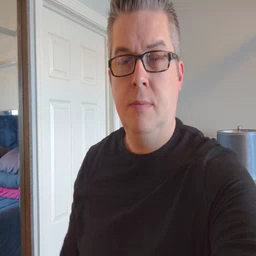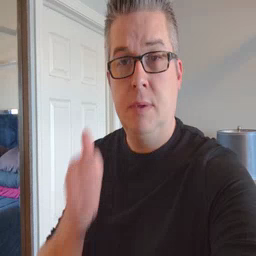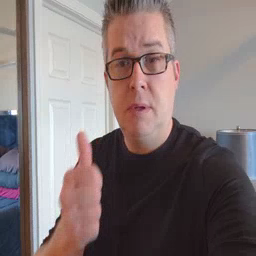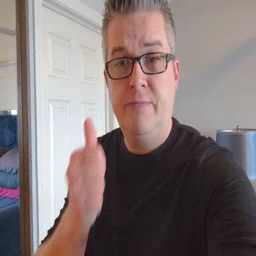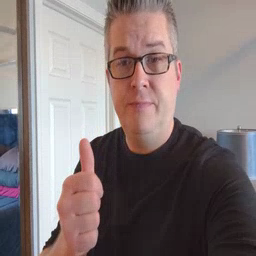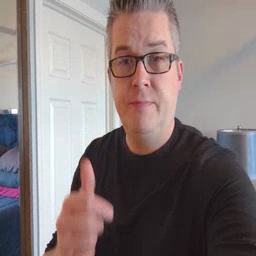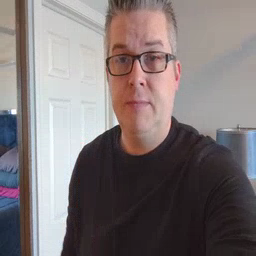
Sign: yourself